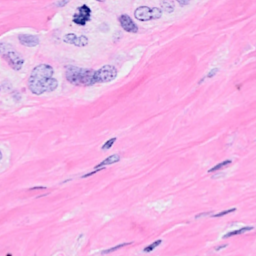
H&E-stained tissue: Breast